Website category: movie
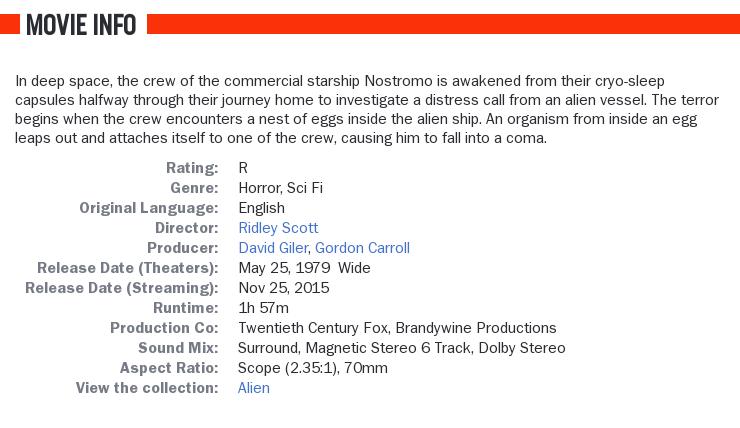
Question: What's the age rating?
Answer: R

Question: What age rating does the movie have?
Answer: R

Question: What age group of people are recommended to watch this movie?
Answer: R

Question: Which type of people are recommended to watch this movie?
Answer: R

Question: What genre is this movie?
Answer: horror, sci fi

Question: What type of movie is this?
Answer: horror, sci fi

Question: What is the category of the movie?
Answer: horror, sci fi

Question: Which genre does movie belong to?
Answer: horror, sci fi

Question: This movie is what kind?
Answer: horror, sci fi

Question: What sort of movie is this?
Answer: horror, sci fi

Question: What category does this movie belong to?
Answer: horror, sci fi

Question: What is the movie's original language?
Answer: English

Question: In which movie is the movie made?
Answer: English

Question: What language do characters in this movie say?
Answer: English

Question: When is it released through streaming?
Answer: Nov 25, 2015

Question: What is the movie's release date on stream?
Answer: Nov 25, 2015

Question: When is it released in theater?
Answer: May 25, 1979 wide

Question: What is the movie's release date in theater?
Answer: May 25, 1979 wide

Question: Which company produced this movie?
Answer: Twentieth Century Fox, Brandywine Productions

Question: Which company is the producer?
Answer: Twentieth Century Fox, Brandywine Productions

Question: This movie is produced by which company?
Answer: Twentieth Century Fox, Brandywine Productions

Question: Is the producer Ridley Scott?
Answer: no

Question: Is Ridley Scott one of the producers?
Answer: no

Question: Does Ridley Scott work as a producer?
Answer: no

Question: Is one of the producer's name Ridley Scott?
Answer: no

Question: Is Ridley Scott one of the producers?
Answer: no

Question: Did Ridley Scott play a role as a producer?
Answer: no

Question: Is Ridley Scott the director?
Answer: yes

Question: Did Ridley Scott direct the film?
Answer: yes

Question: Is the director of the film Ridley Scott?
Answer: yes

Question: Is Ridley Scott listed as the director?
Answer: yes

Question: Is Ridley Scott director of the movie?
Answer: yes

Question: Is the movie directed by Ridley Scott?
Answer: yes

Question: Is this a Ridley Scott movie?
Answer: yes

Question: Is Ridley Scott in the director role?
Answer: yes

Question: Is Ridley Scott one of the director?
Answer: yes

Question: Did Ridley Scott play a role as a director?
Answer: yes

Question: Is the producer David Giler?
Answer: yes

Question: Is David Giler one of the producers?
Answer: yes

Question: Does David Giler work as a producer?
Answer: yes

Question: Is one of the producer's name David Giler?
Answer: yes

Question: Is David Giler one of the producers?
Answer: yes

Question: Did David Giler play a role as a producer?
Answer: yes

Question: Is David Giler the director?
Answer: no

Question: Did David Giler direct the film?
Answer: no

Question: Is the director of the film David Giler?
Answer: no

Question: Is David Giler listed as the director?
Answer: no

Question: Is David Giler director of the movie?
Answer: no

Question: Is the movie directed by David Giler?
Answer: no

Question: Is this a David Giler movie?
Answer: no

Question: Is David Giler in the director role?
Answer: no

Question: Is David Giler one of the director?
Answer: no

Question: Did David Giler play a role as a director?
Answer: no

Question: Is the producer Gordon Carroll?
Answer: yes

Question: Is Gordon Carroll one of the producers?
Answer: yes

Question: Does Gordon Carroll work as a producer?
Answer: yes

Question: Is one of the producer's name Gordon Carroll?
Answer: yes

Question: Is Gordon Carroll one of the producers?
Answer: yes

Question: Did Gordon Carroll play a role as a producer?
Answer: yes

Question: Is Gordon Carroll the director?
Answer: no

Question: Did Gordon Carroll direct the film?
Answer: no

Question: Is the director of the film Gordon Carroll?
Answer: no

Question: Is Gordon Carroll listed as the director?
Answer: no

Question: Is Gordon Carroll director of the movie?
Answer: no